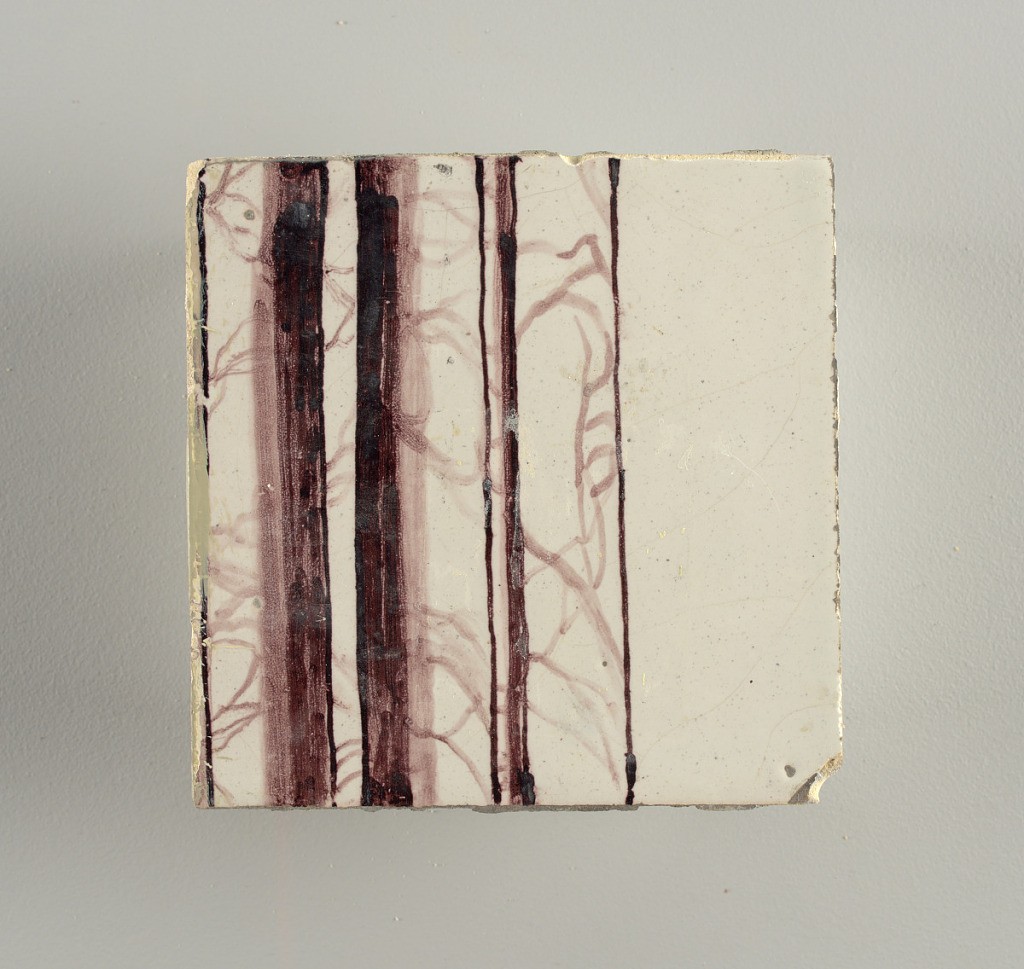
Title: Wall facing
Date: ca. 1725
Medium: tin-glazed earthenware, underglaze
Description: Running design for a frieze or a dado, composed of scrolls of foliage and strapwork, and four repeating motifs--a seated woman in a small upright oval medallion, a putto seated on a rocailled base, and strapwork in axial pattern.  The various panels, A to F, show various repeats of the same design, all being five tiles high and a varying number of tiles wide.